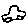
Label: car